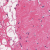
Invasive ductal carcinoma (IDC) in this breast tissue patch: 0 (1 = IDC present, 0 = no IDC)